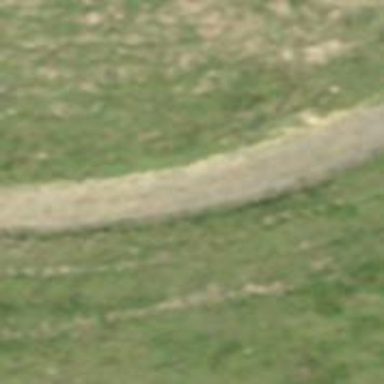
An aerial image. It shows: Gravel track with grade 2 quality.